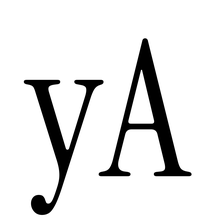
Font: InstrumentSerif-Regular